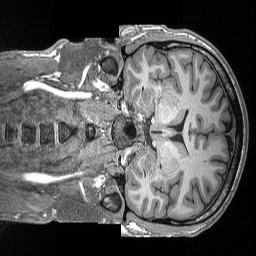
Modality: T1w
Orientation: coronal
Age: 31
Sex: male
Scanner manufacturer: siemens
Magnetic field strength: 3 T
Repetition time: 2.17 s
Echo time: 0.00169 s